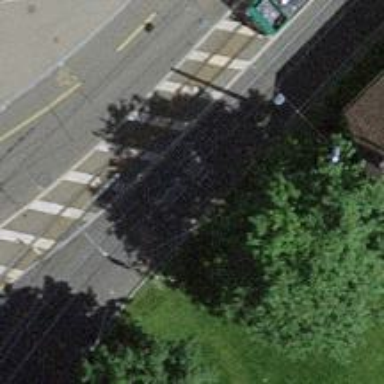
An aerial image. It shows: Tertiary road with asphalt surface. There is cycle lane on the left side.